An envelope spectrum derived from a bearing vibration measurement is shown; the reference markers locate BPFO, BPFI, BSF and FTF for this bearing geometry and shaft speed. Determine the bearing's health state. Answer with exactly one of: normal, inner_race, outer_race, ball.
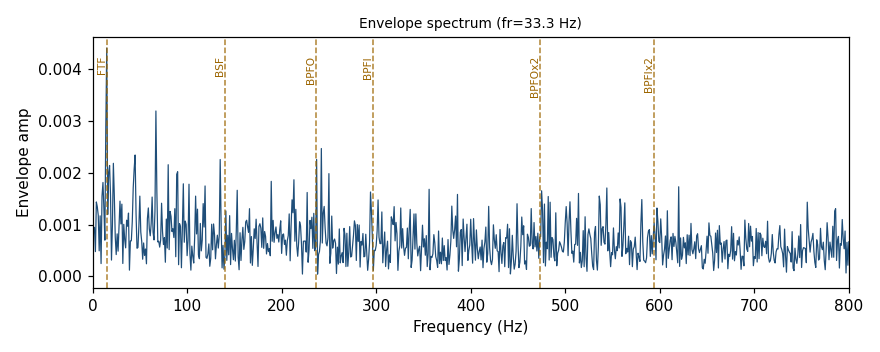
Answer: normal